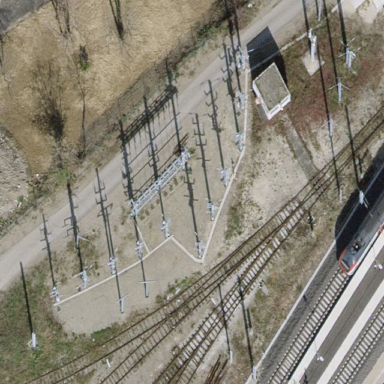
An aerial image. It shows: Traction substation for powering transportation systems.